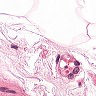
Metastatic tissue present: no